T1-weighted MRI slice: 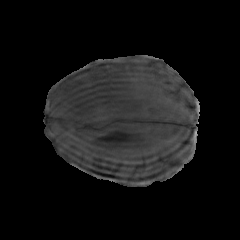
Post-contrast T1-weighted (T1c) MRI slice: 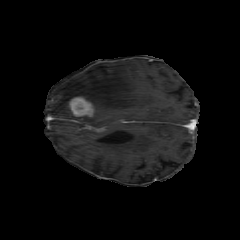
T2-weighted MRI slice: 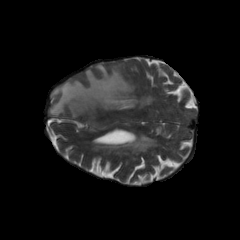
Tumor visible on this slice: yes